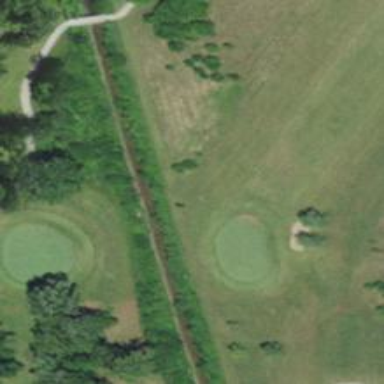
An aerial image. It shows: View of golf hole.